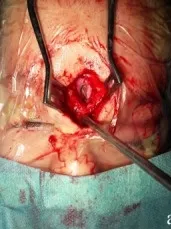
Intraoperative image showing the defect of the bone and the dura after removal of the cyst (a).
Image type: medical_photograph (other_medical_photograph)